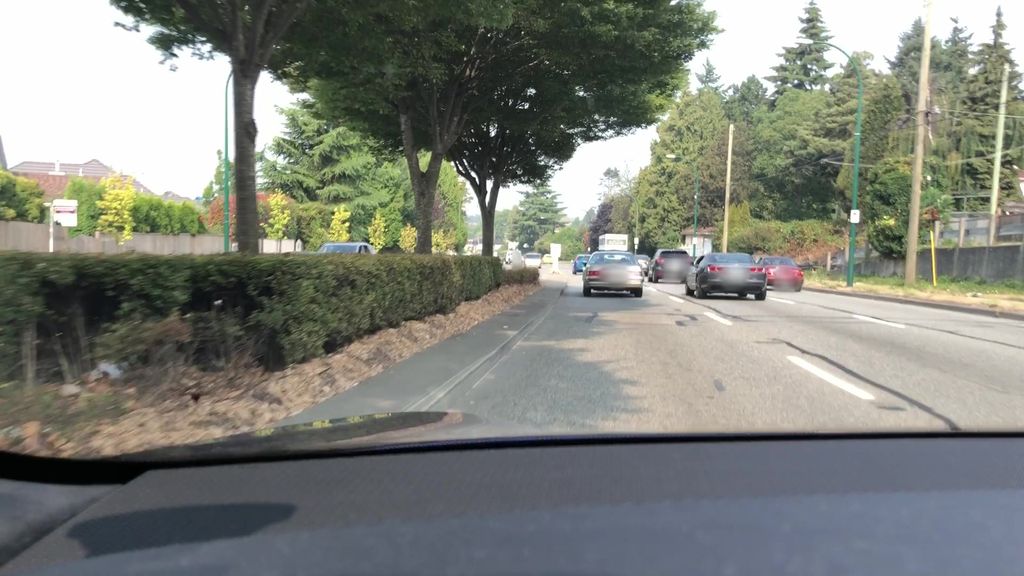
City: vancouver